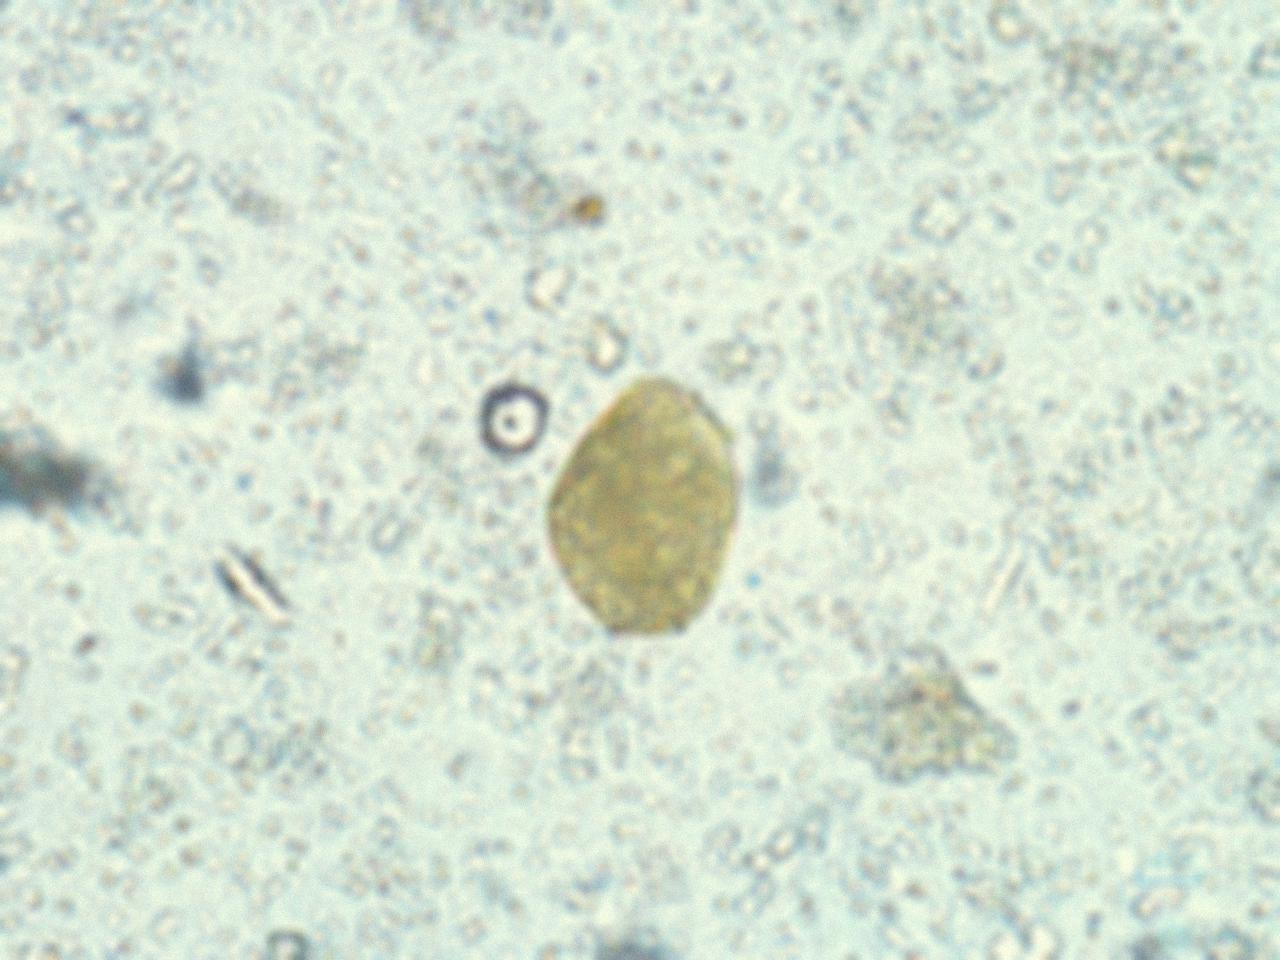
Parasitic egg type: Paragonimus spp